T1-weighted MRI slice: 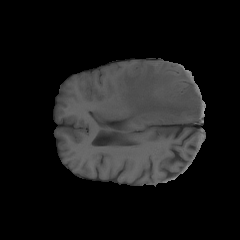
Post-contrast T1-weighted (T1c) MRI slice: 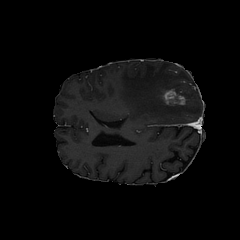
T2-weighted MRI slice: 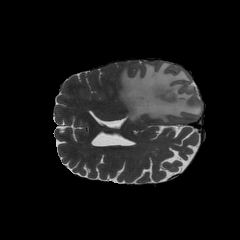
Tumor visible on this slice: yes